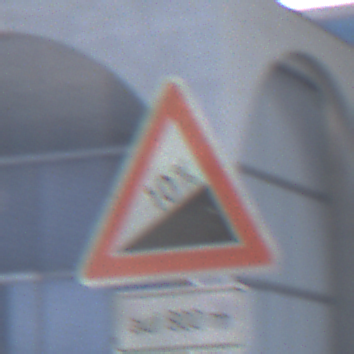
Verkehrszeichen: Steigung10
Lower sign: LaengeEinerStrecke5
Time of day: MorningAfternoon
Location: Outdoor (Urban)
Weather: PartlyCloudy
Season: NotSpecified
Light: Natural